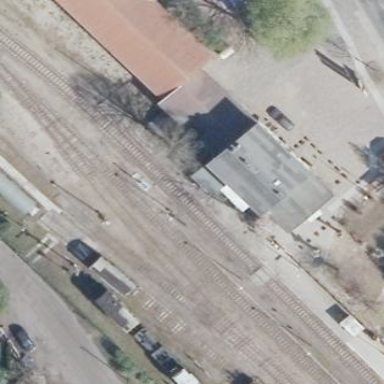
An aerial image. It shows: Train station building.